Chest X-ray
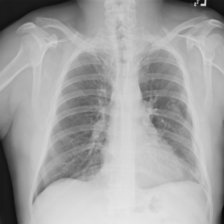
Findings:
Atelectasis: negative
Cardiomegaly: negative
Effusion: negative
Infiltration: negative
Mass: negative
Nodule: negative
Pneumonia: negative
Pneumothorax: negative
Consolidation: negative
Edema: negative
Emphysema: negative
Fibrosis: negative
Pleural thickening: positive
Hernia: negative